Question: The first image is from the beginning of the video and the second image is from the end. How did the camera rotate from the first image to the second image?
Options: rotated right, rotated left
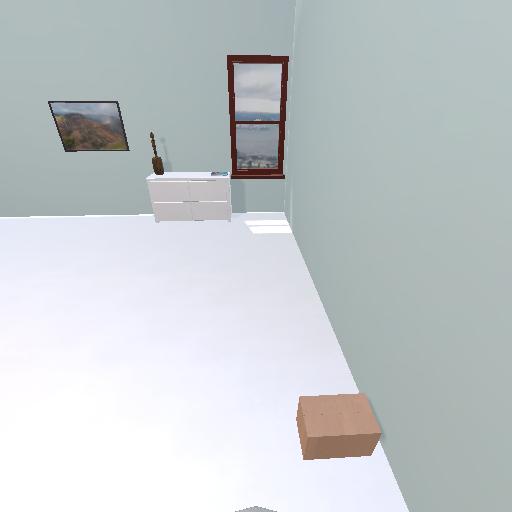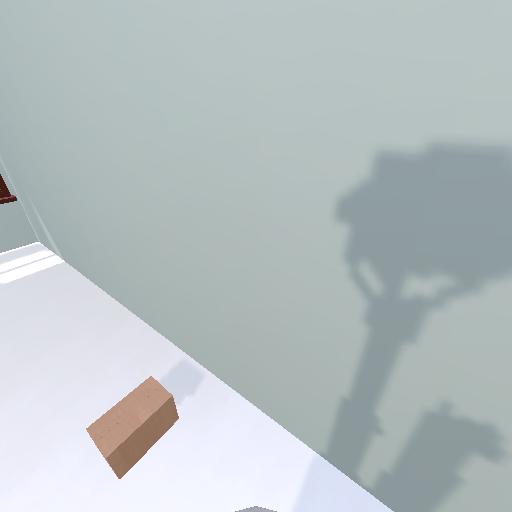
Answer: rotated right